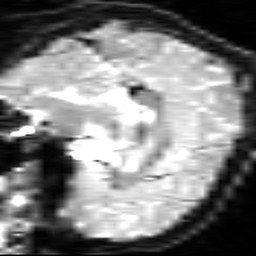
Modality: inplaneT2
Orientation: sagittal
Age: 22
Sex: male